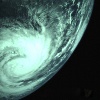
Label: cloud